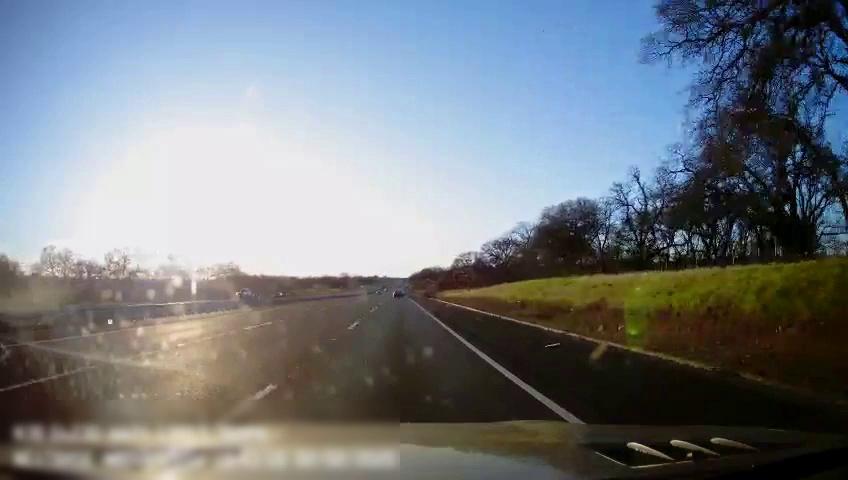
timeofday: Day
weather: Cloudy
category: Drivable Space
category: Vehicles | Car
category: Vehicles | Car
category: Lanes | Alternate Lane
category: Lanes | Current Lane
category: Lanes | Current Lane
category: Lanes | Alternate Lane
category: Traffic | Signs